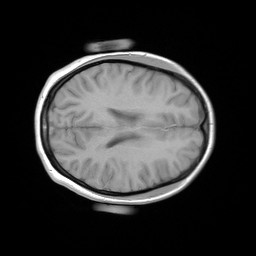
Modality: FLASH
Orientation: axial
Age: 19
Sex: female
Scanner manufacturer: siemens
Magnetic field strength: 3 T
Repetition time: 0.245 s
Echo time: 0.0026 s